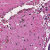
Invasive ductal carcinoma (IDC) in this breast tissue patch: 1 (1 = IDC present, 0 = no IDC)